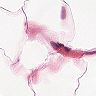
Metastatic tissue present: no